Interaction volume radius: 10 \u00c5
Interaction volume height: 50 \u00c5
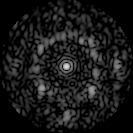
Disorder parameter: 0.5347